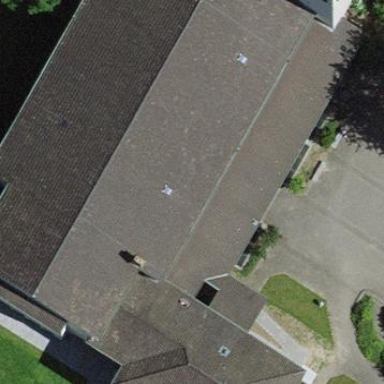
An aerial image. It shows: Building that is place of worship.